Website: walmart
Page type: review-order
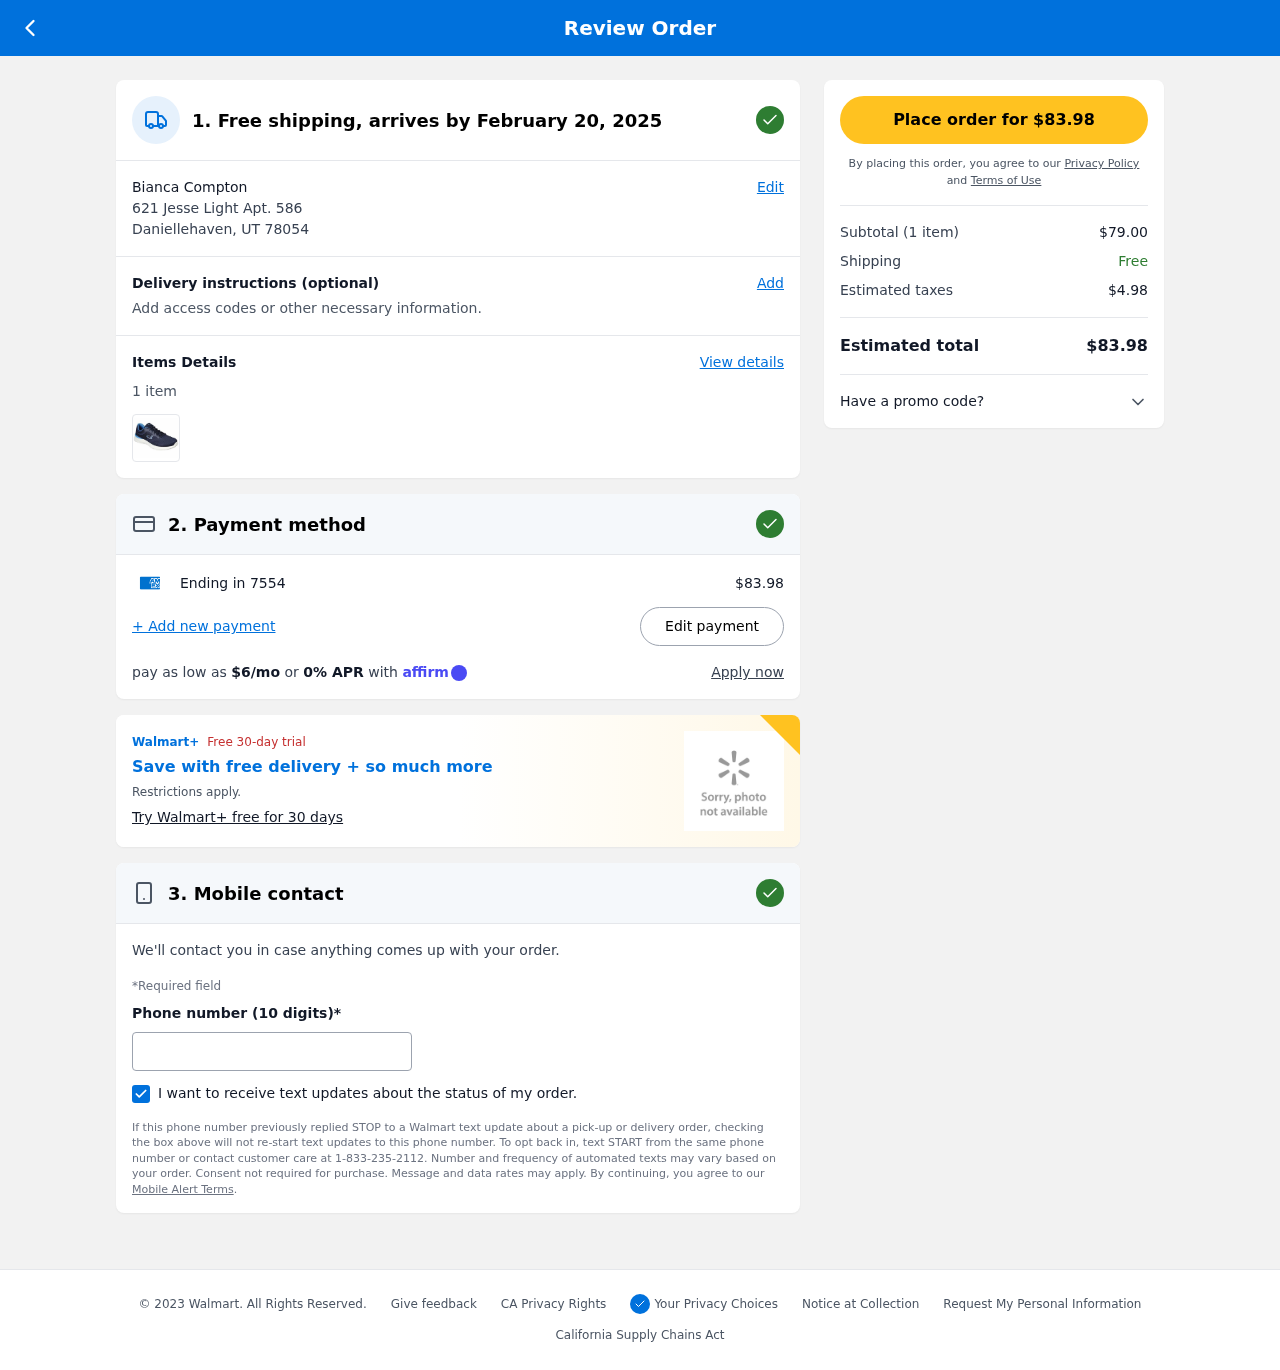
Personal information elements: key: PII_CARD_LAST4
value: Ending in 7554
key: PII_CITY_STATE_ZIP
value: Daniellehaven, UT 78054
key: PII_FULLNAME
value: Bianca Compton
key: PII_PHONE
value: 8218045981
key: PII_STREET
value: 621 Jesse Light Apt. 586
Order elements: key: ORDER_DELIVERY_DATE
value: February 20, 2025
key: ORDER_NUM_ITEMS
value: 1 item
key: ORDER_NUM_ITEMS
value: Subtotal (1 item)
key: ORDER_TOTAL
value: $83.98
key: ORDER_TOTAL
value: Place order for $83.98
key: ORDER_MONTHLY_PAYMENT
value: $6/mo
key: ORDER_SUBTOTAL
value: $79.00
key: ORDER_TAX
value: $4.98